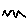
Label: zigzag